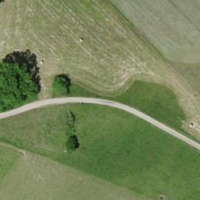
EUNIS habitat code: 52
Species observed at this site:
Euphorbia cyparissias